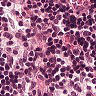
Metastatic tissue present: no